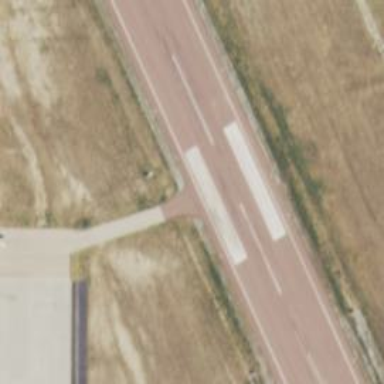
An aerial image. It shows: Runway surface made of asphalt at airport.